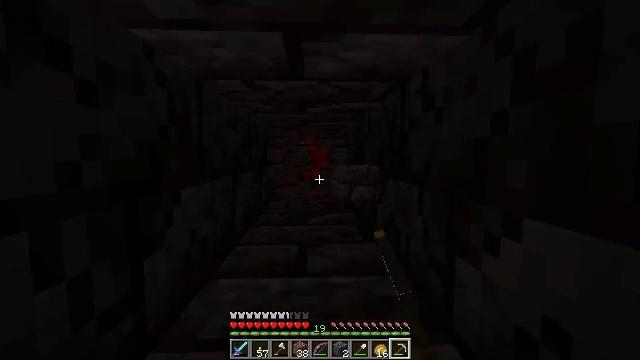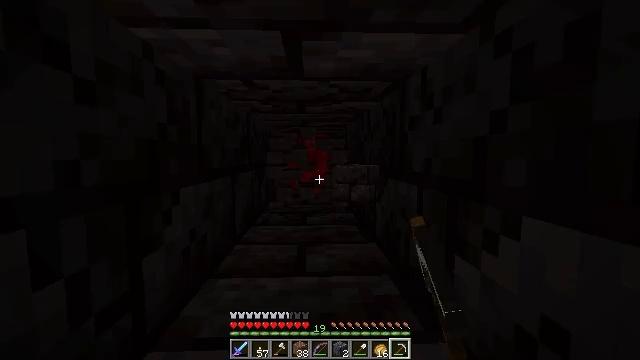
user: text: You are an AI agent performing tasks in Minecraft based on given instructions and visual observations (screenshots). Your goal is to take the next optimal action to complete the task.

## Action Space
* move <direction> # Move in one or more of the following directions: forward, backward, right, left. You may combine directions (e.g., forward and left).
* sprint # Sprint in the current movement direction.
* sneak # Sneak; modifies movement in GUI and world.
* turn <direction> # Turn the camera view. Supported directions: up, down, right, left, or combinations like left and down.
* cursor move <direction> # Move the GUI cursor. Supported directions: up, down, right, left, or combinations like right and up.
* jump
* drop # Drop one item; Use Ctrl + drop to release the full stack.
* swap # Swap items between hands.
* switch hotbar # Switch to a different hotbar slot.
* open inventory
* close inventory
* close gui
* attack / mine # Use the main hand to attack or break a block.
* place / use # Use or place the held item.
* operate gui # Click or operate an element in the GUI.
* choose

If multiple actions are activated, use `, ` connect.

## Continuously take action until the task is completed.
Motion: motion action
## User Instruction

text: Mine polished blackstone bricks.
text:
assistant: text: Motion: move forward, attack / mine
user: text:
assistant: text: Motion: attack / mine